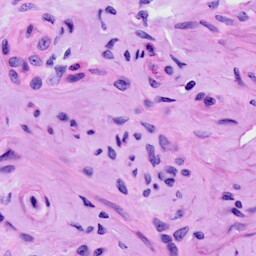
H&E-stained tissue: Cervix